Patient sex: F
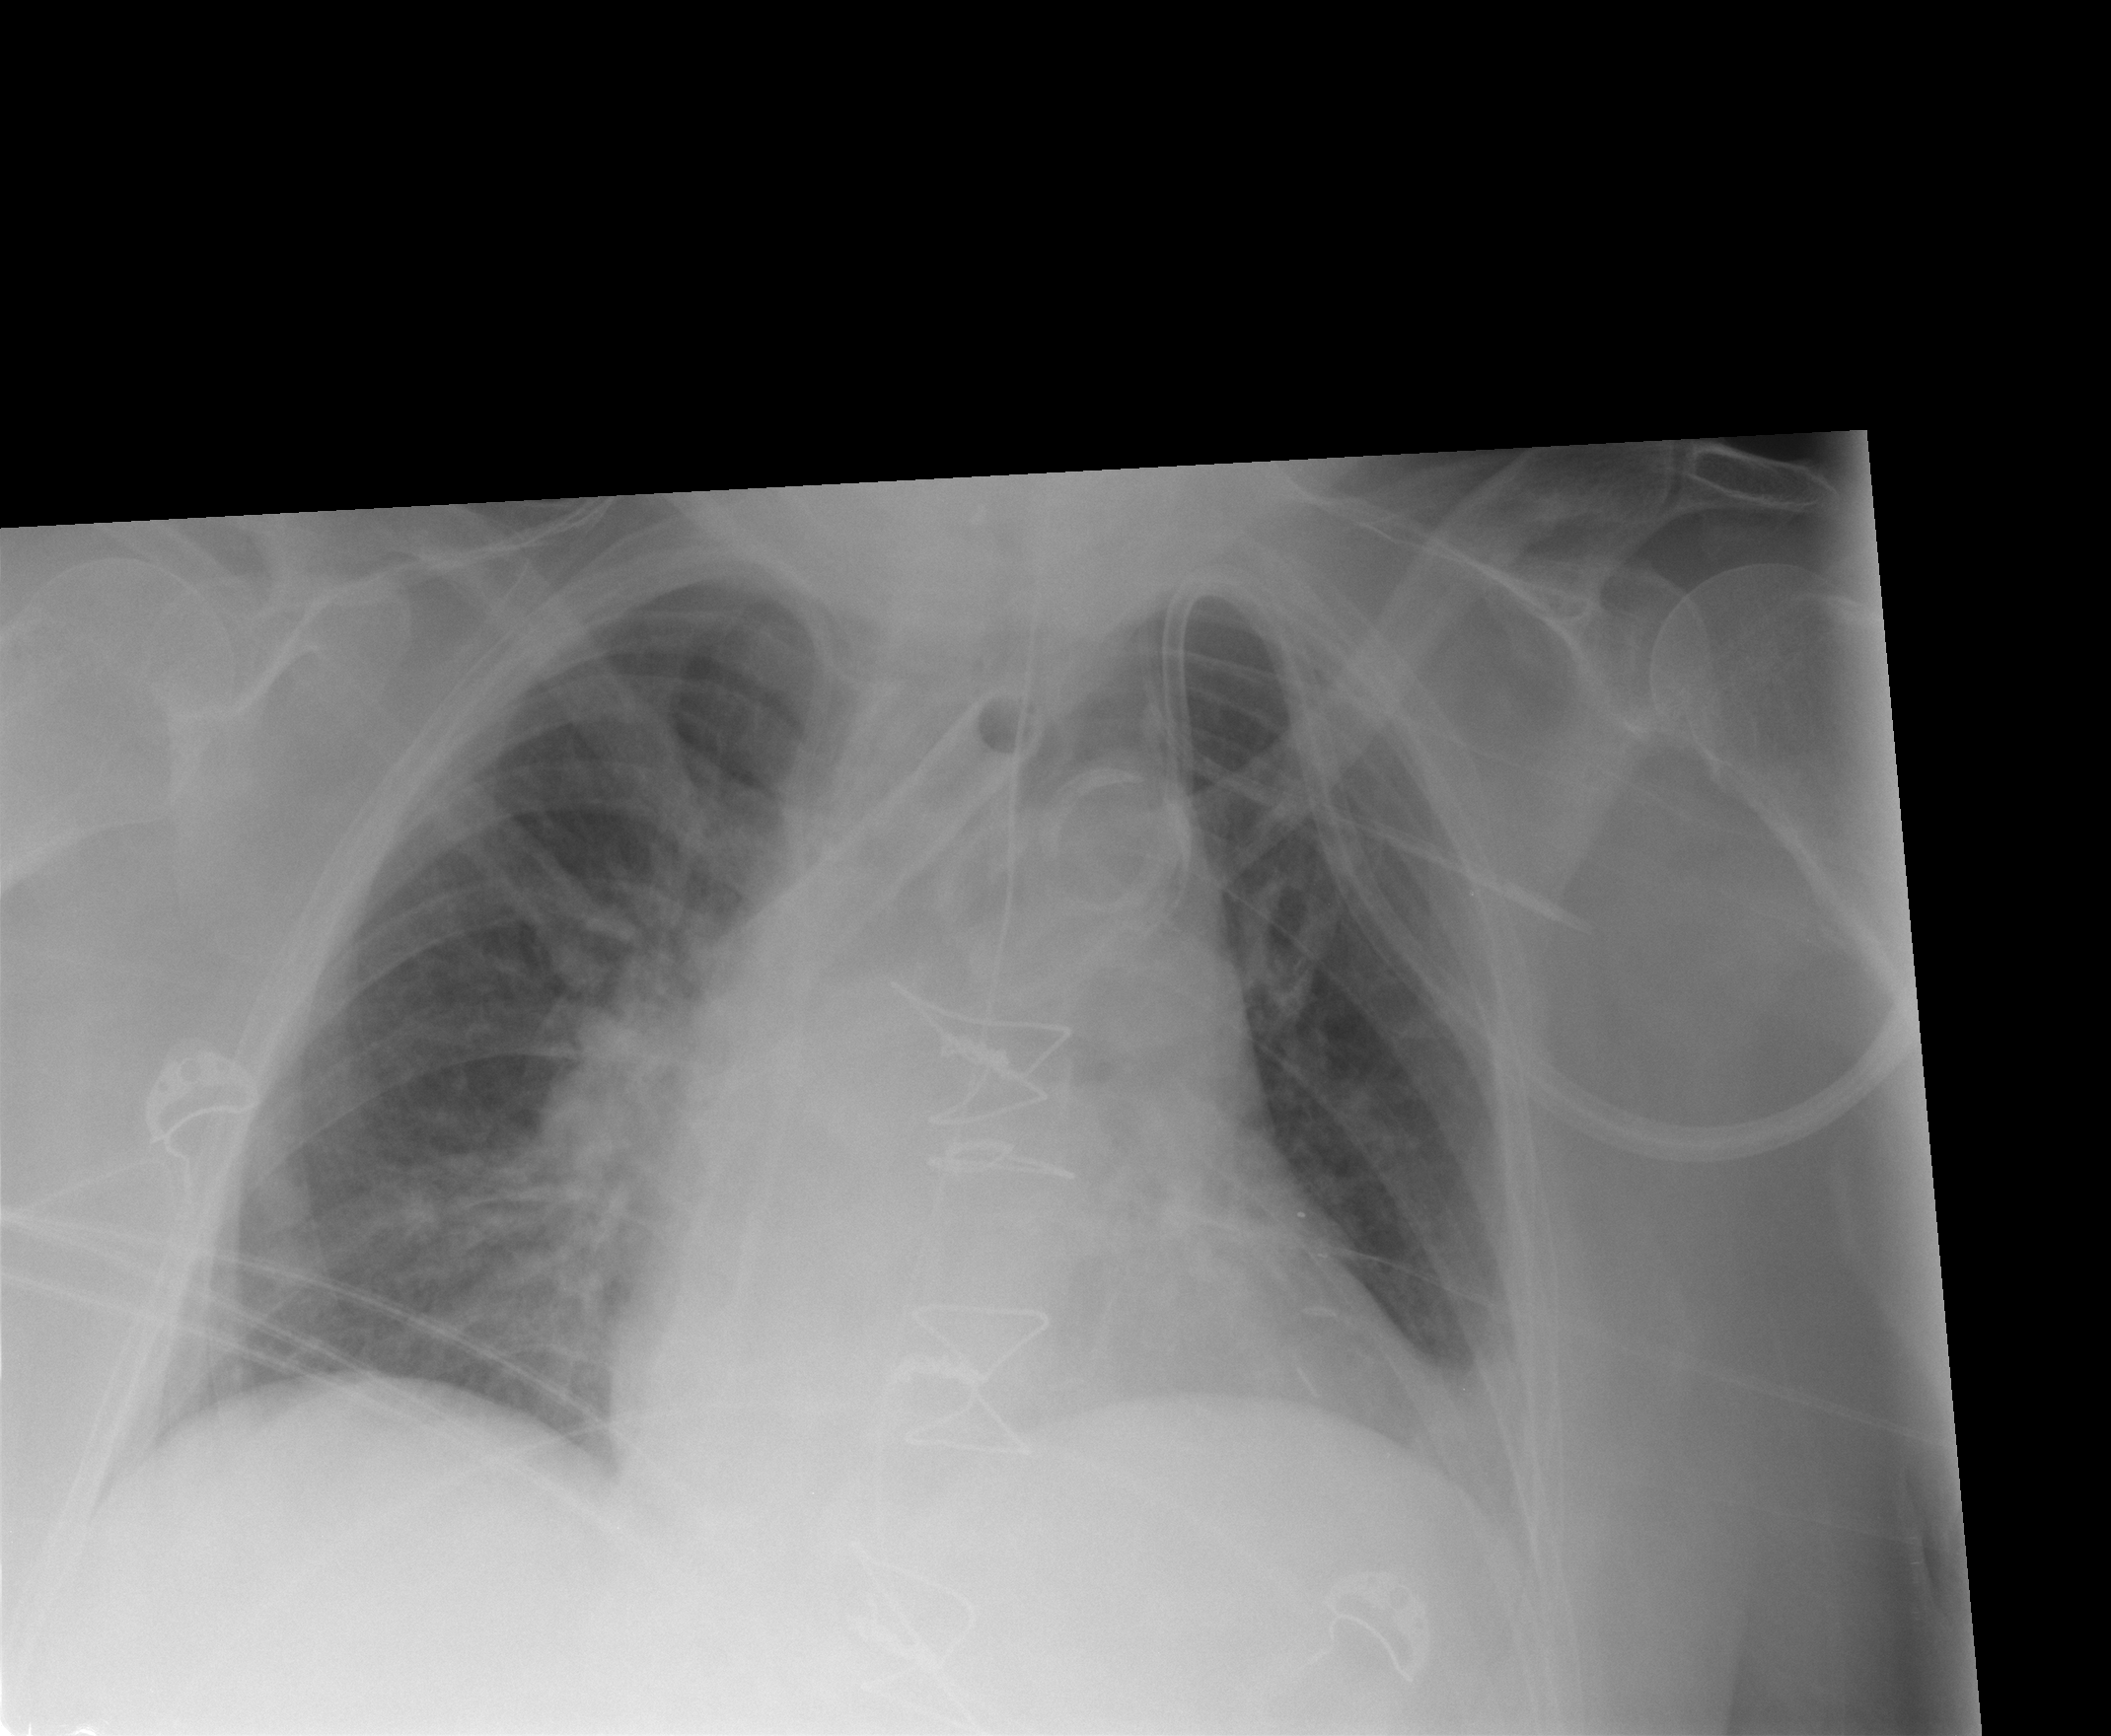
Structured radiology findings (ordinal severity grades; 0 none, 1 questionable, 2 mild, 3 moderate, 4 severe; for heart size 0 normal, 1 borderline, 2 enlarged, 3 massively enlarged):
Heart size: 2
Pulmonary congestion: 2
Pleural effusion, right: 0
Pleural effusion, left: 2
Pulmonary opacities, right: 0
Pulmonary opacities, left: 0
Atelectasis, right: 0
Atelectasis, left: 0